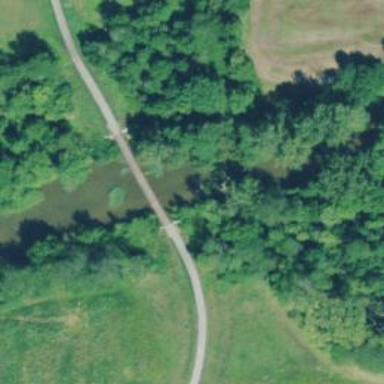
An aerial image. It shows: Arched bridge for cycleway.